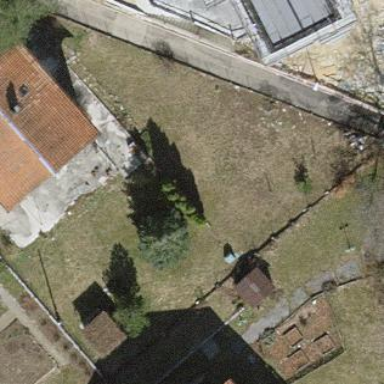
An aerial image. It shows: Residential garden.